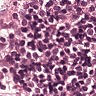
Metastatic tissue present: no